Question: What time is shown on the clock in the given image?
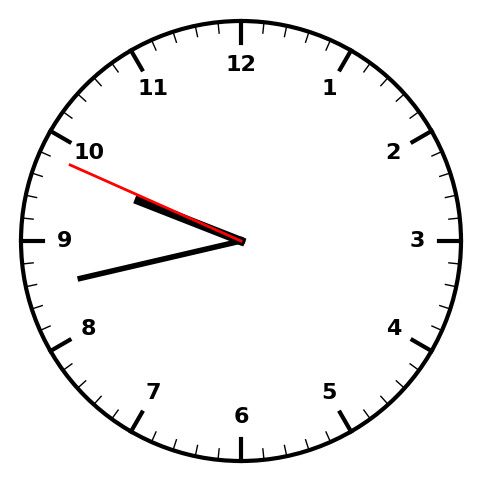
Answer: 09:42:49